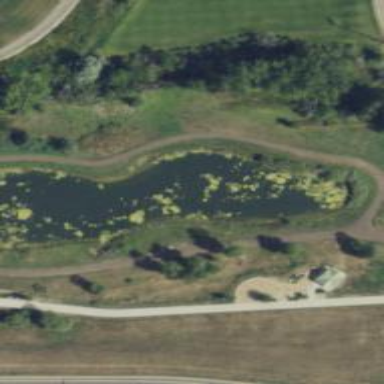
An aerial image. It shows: Peaceful pond surrounded by nature.